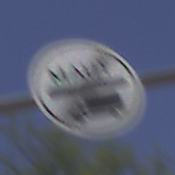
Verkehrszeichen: EndeMautpflicht
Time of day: Midday
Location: Outdoor (RoadRail)
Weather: Clear
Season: NotSpecified
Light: Natural